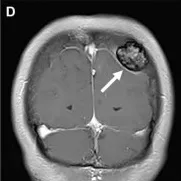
Computed tomography (CT) and magnetic resonance (MR) images of multicentric angiosarcomas of bone. Long arrows) and mild enhancement on Fat-sat Gd-T1WI.
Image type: radiology (mri)